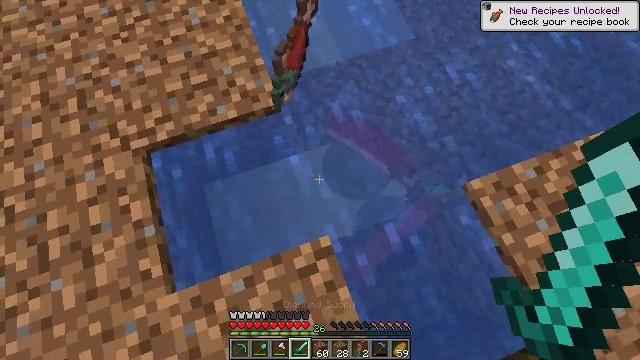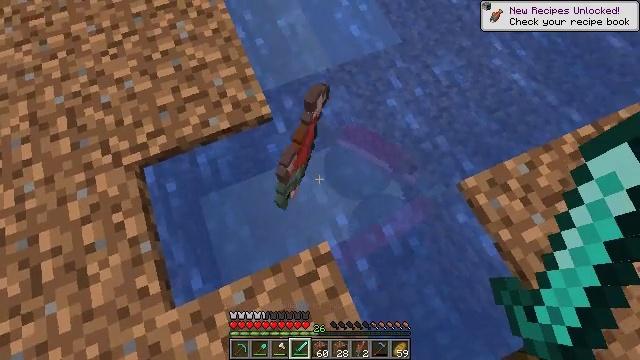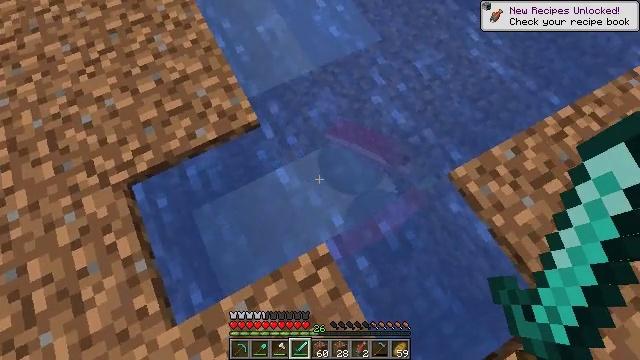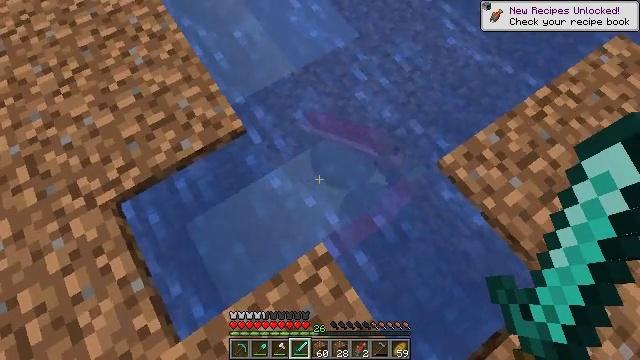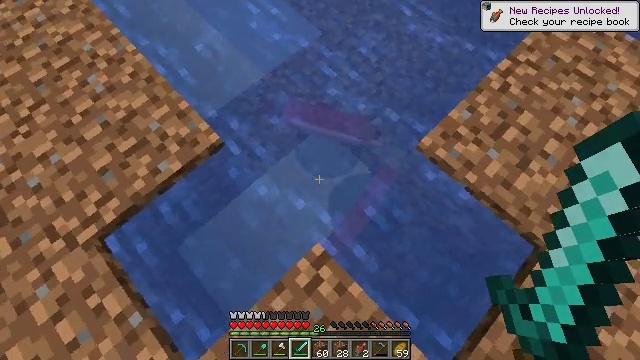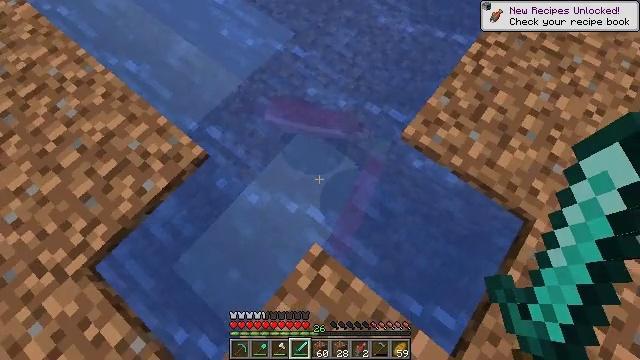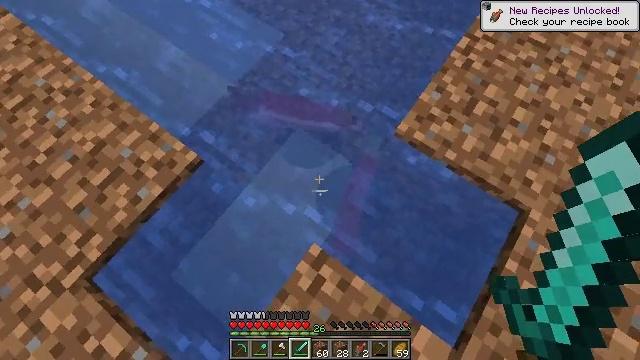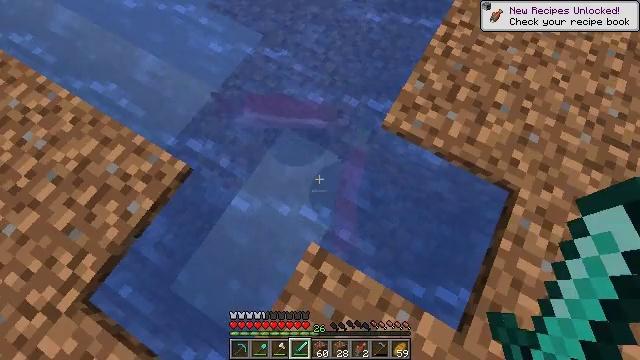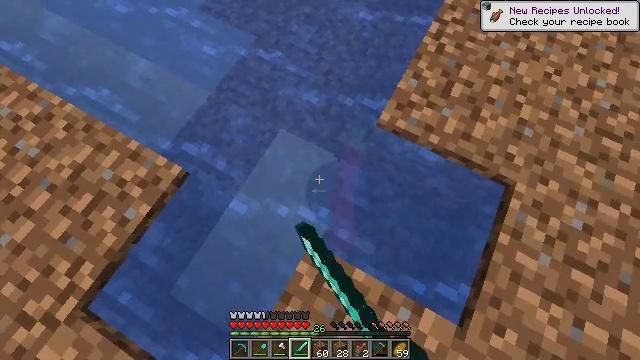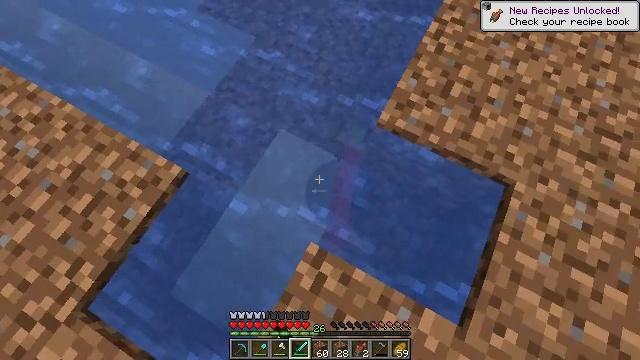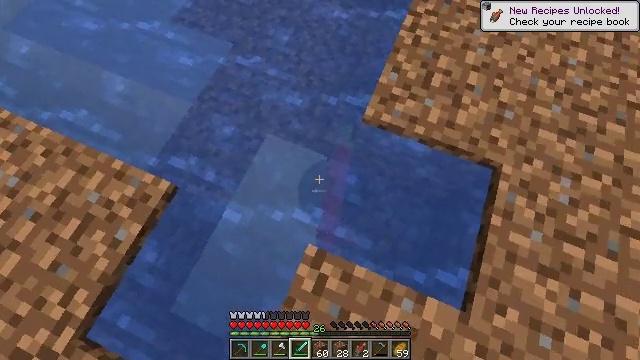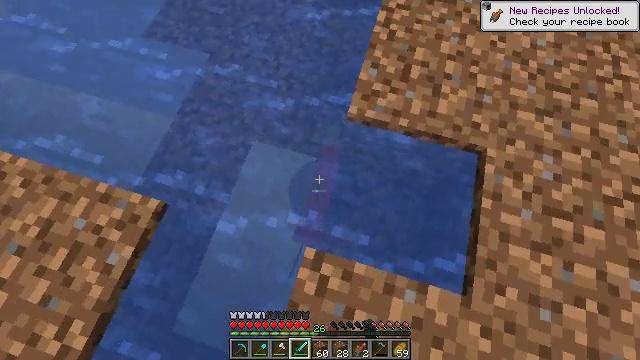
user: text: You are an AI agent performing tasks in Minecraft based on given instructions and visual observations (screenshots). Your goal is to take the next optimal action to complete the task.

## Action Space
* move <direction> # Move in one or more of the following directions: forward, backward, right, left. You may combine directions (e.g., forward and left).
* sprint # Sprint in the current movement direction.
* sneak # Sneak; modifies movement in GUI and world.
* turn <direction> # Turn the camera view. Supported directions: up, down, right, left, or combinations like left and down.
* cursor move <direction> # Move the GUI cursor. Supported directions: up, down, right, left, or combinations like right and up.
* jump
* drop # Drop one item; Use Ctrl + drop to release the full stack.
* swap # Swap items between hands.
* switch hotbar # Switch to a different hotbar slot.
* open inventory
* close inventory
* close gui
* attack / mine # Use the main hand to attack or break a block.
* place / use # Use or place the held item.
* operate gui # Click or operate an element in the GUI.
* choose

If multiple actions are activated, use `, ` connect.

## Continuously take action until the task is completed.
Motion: motion action
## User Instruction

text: Hunt a salmon.
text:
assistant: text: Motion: turn right and up
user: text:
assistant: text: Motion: turn right
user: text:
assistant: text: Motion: turn right
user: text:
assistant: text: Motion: turn right
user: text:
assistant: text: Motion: turn right
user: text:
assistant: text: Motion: turn right
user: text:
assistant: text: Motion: turn right, attack / mine
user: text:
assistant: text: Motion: turn right, attack / mine
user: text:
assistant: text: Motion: attack / mine
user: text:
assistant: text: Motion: turn right
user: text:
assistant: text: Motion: turn right
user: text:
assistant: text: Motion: no_op